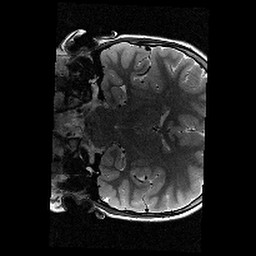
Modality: T2w
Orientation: coronal
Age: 10
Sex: female
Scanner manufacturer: siemens
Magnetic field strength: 3 T
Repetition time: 9.23 s
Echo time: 0.067 s